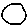
Label: circle